Aerial crown-view tile of a tropical tree (Barro Colorado Island, Panama), acquired 20240918:
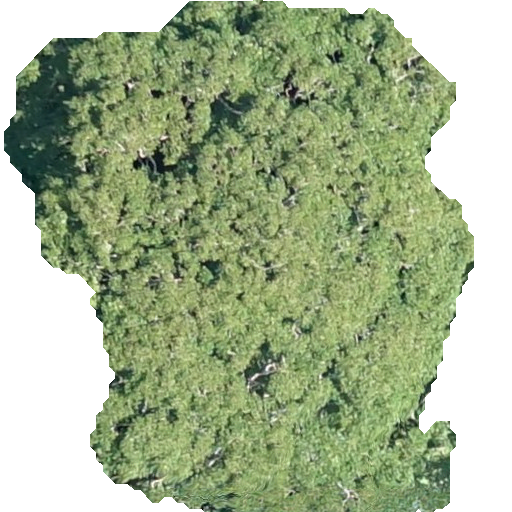
Species: Dipteryx oleifera
GBIF accepted scientific name: Dipteryx oleifera
Crown area: 294.148 m²